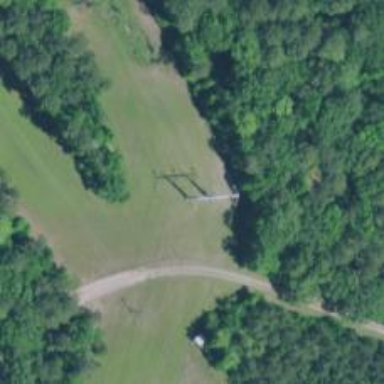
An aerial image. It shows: H-frame power tower with distinctive design.